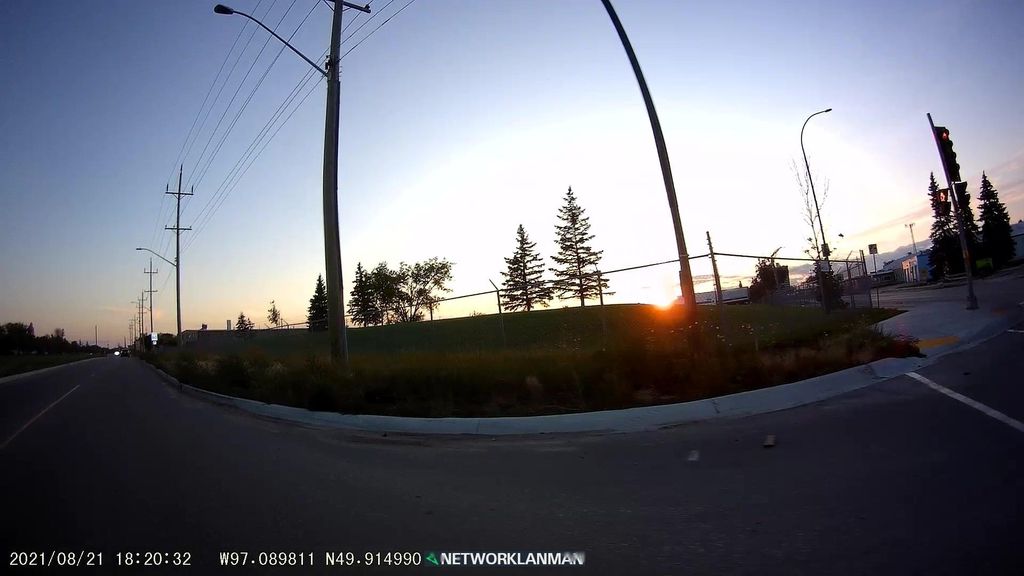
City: winnipeg